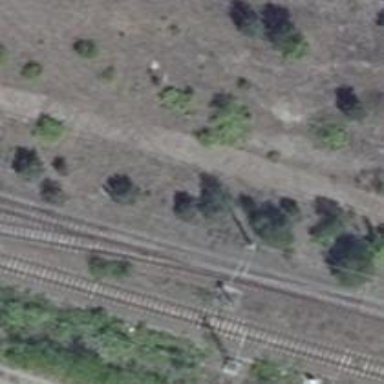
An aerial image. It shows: Railway track with contact line for electrification.